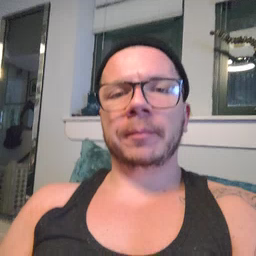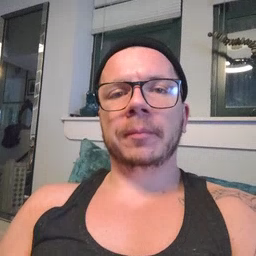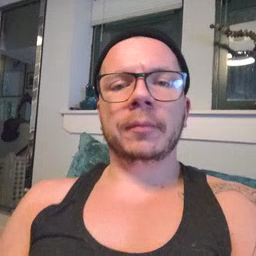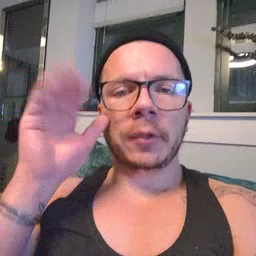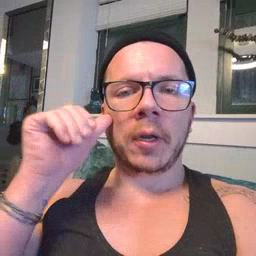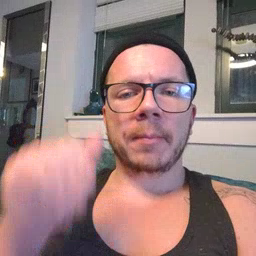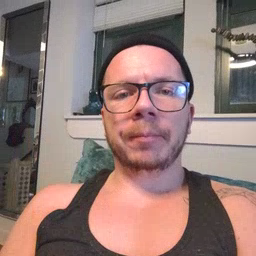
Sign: donkey